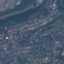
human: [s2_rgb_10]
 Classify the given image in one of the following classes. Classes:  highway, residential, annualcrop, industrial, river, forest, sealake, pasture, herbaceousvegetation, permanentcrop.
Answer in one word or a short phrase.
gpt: Residential